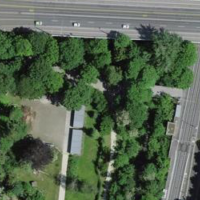
EUNIS habitat code: 53
Species observed at this site:
Corvus corone
Anas platyrhynchos
Corvus frugilegus
Passer domesticus
Carduelis carduelis
Chroicocephalus ridibundus
Taxus baccata
Cygnus olor
Acer campestre
Parus major
Erithacus rubecula
Ciconia ciconia
Phaneroptera nana
Corvus corax
Periparus ater